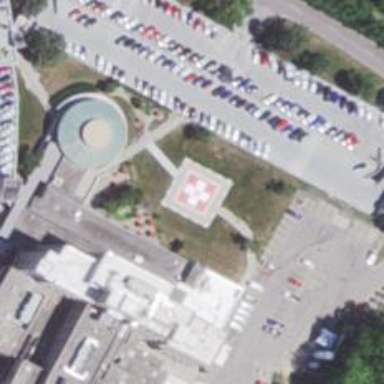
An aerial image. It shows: Image of helipad at airport.